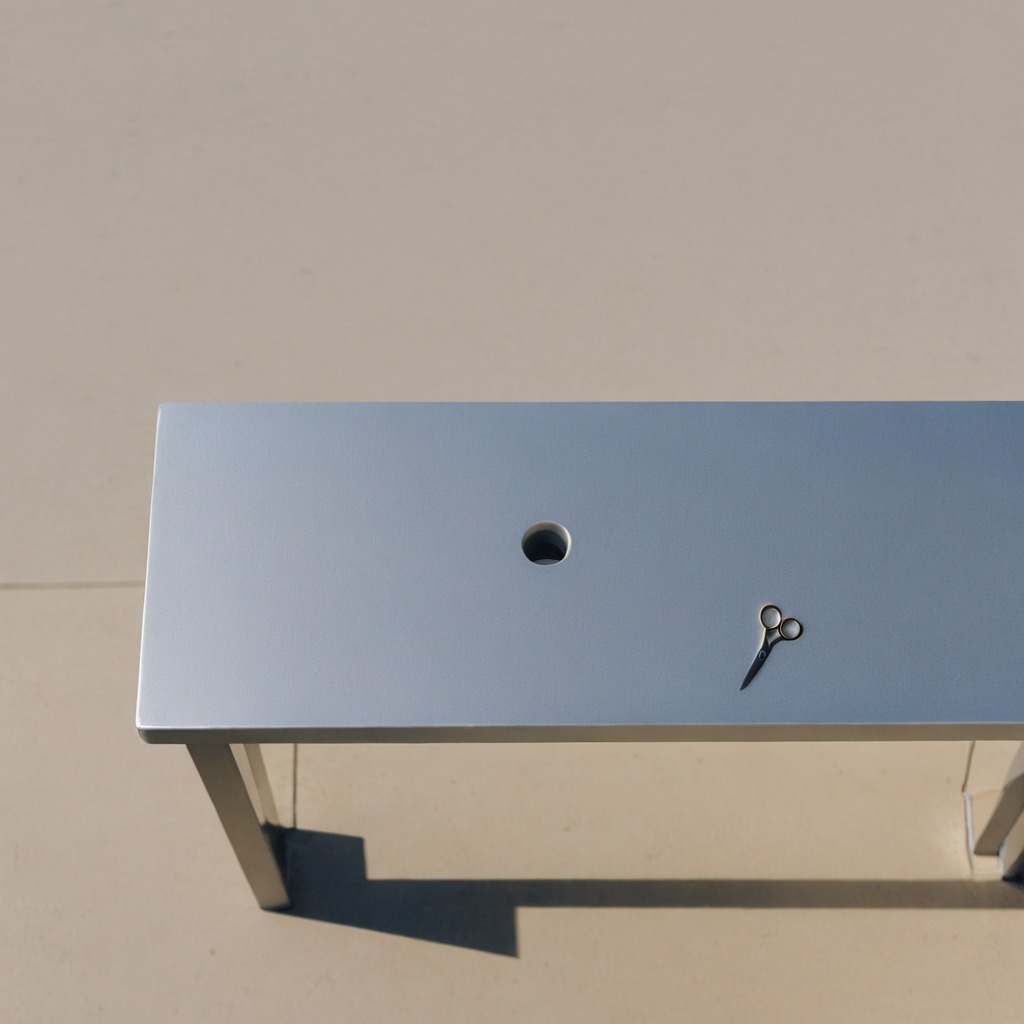
A scissor is lying on a clean utility table in a temporary outdoor tool station.